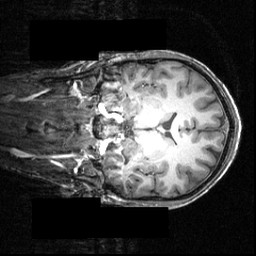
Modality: T1w
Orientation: coronal
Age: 21
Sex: male
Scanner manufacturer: siemens
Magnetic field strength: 3.951 T
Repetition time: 1.5 s
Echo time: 0.00335 s